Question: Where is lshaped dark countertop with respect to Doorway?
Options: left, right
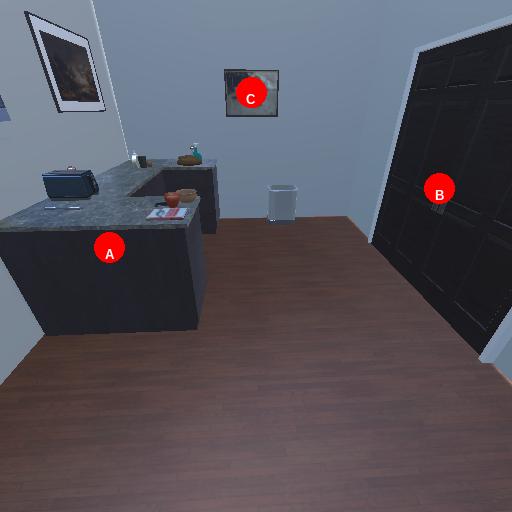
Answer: left